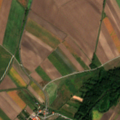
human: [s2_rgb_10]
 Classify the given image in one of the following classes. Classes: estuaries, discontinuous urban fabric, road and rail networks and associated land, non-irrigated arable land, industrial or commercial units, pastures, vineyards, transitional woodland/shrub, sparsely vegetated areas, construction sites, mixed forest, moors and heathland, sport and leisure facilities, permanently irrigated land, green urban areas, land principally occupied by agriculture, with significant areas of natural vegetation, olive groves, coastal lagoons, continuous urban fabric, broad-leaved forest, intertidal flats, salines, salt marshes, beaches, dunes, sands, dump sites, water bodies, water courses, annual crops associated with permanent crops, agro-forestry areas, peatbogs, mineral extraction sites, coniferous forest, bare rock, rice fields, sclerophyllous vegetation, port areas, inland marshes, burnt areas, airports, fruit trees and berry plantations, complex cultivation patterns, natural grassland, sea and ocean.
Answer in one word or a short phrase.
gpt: discontinuous urban fabric, non-irrigated arable land, broad-leaved forest